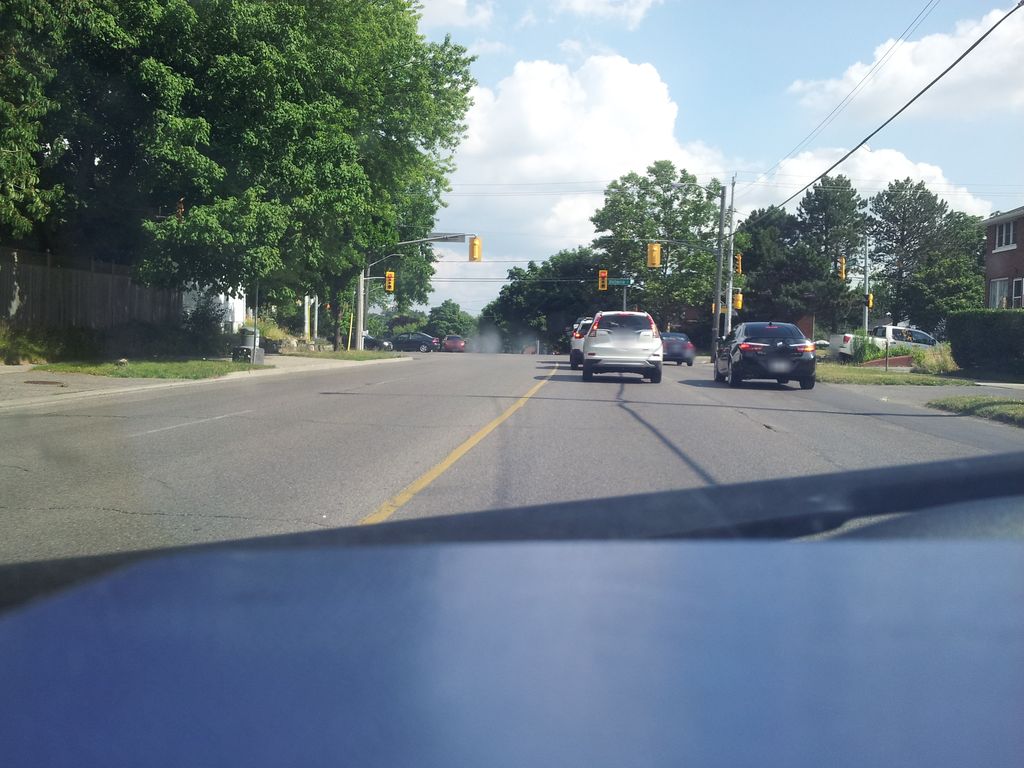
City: kitchener-waterloo